Aerial crown-view tile of a tropical tree (Barro Colorado Island, Panama), acquired 20240918:
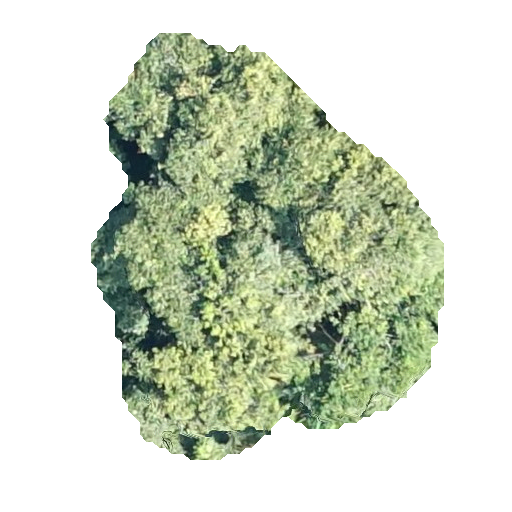
Species: Luehea seemannii
GBIF accepted scientific name: Luehea seemannii
Crown area: 166.891 m²